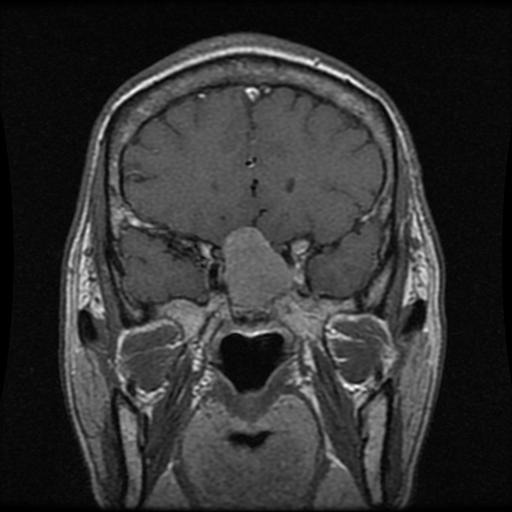
Label: pituitary